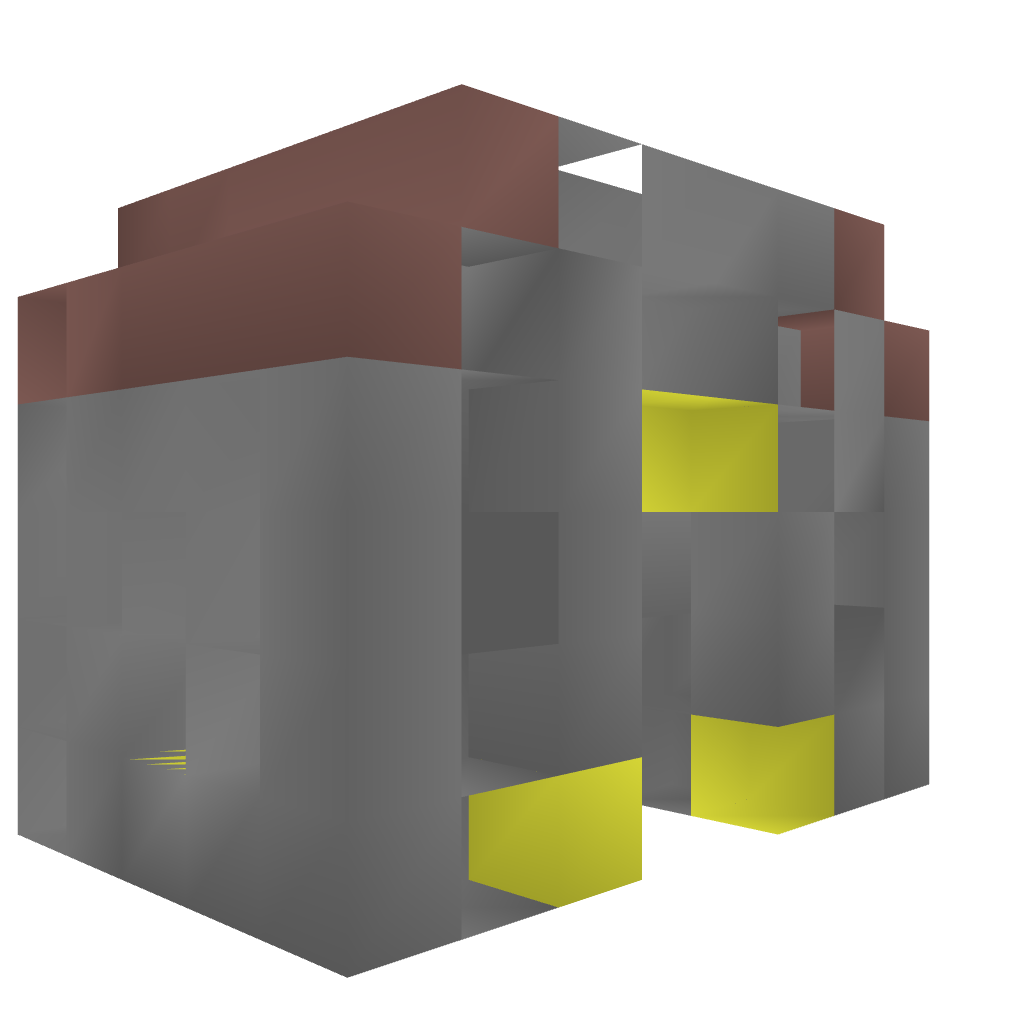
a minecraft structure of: Horse Door bad low quality